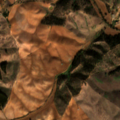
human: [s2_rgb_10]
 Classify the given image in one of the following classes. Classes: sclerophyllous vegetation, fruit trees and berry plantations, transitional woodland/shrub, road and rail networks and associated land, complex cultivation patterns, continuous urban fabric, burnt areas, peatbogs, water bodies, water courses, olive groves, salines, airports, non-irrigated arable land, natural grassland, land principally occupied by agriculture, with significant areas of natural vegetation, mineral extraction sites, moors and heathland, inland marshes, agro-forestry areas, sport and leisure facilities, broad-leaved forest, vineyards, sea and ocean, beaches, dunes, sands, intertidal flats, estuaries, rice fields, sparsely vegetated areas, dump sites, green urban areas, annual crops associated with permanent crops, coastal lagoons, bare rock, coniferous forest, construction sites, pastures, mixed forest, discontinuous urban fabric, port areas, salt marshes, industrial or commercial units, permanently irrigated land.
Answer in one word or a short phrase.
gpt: non-irrigated arable land, pastures, agro-forestry areas, transitional woodland/shrub